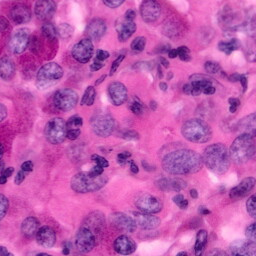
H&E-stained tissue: Pancreatic